Question: I was following <URL> tutorial of embedding an external project in android studio with gradle.. and I got stuck at this error:
> Gradle 'HelloWorldProject' project refresh failed:
Could not fetch model of type 'IdeaProject' using Gradle distribution
'<URL>'.
A problem occurred configuring project ':HelloWorld'.
A problem occurred configuring project ':HelloWorld'.
Failed to notify project evaluation listener.
Configuration with name 'default' not found.
I followed the instructions <URL> verbatim, but then I get this error:

my gradle version:
'gradle -v'
> Gradle 1.6Gradle build time: Tuesday, May 7, 2013 9:12:14 AM UTC Groovy: 1.8.6
Ant: Apache Ant(TM) version 1.8.4 compiled on May 22 2012 Ivy: 2.2.0
JVM: 1.6.0_45 (Apple Inc. 20.45-b01-451) OS: Mac OS X 10.8.3 x86_64
any ideas?
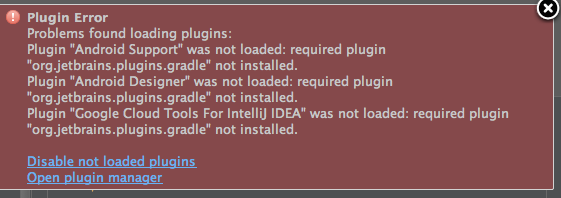
Answer: To fix this issue, open the SDK manager, and make sure that the
(not just Android Support Library) is installed, and always take a look on <URL> after updating Android Studio to newer version.